Question: Can anybody suggest me a simple software to draw a figure something like in the below link.

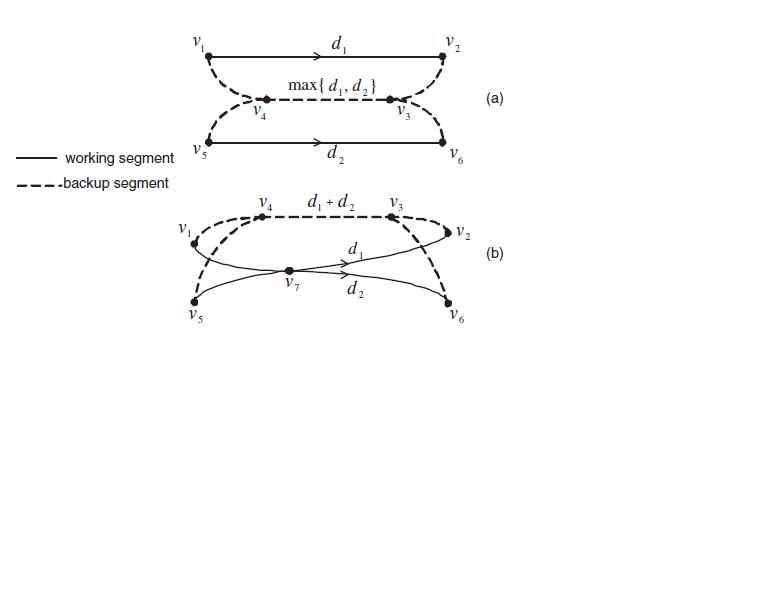
Answer: You can use <URL>